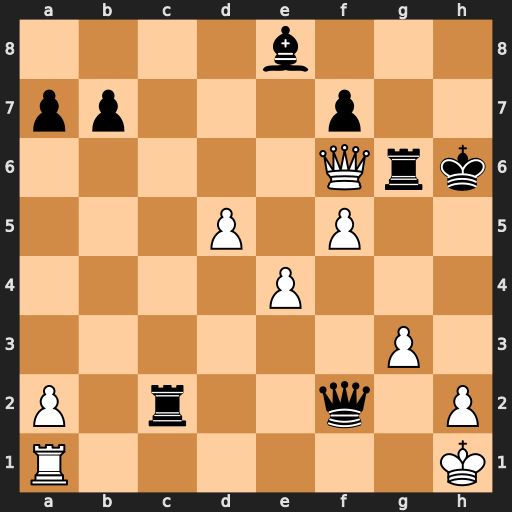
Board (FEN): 4b3/pp3p2/5Qrk/3P1P2/4P3/6P1/P1r2q1P/R6K
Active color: w
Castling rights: -
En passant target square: -
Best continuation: Qh8+ Kg5 Qh4#